Question: The picture shows the balloon popping problem. You need to pop all the balloons in a certain order. The reward for popping a red balloon is the product of itself and the value on the balloons to the left and right. The reward for popping a gold balloon is doubled, and the reward for popping a black balloon becomes negative. If there is no balloon on the left or right, multiply the value by 1. You only need to find the maximum reward and keep only the final value
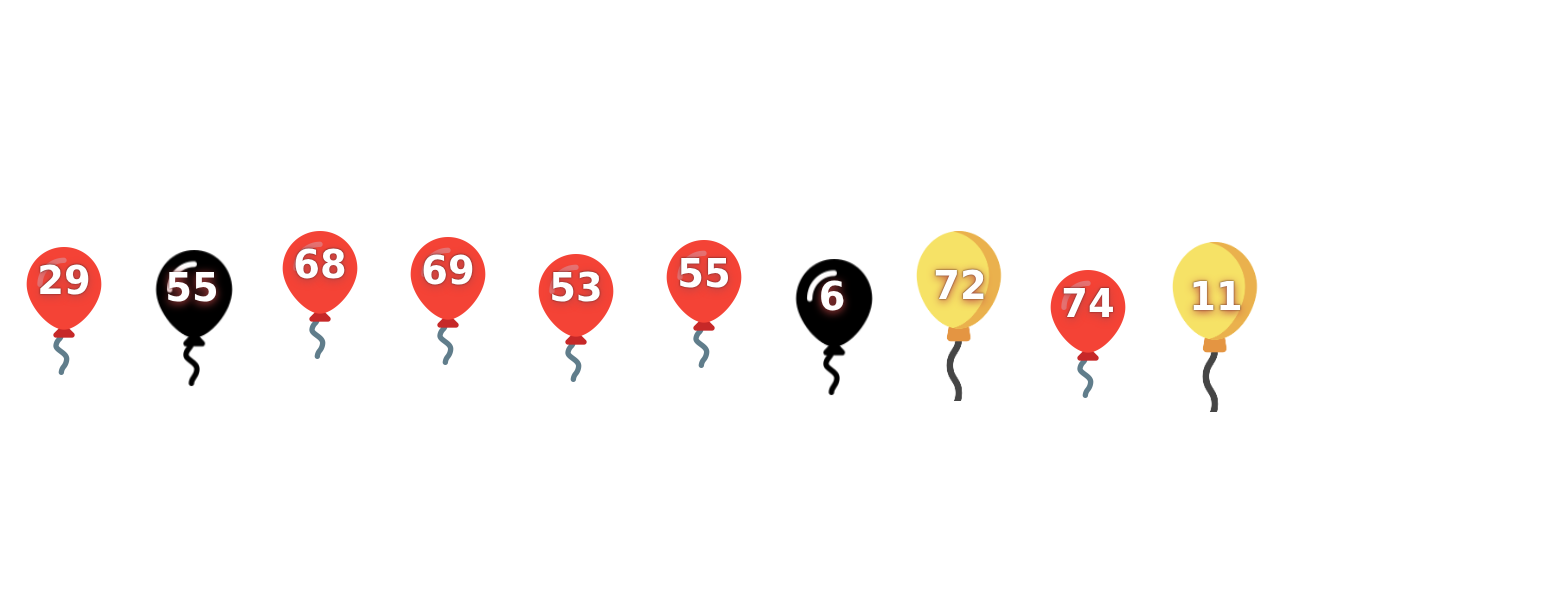
Answer: 1857367